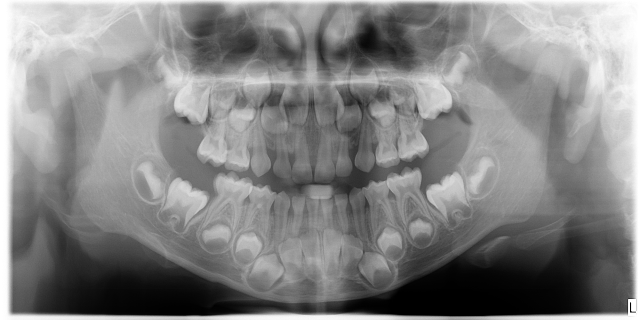
child